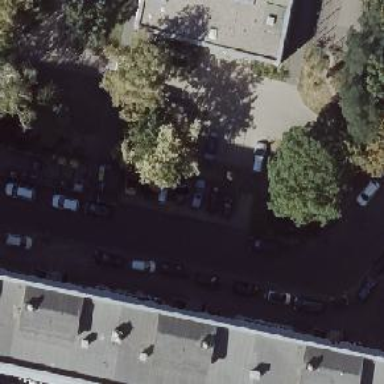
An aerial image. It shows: Residential road.